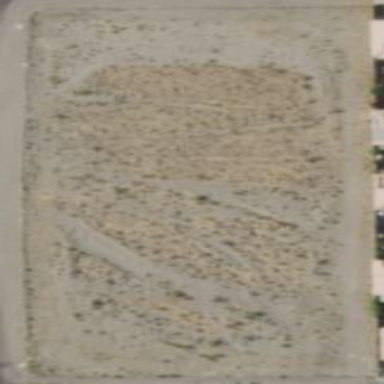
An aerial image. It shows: Scenic view captured in the desert.